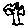
Label: tree